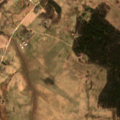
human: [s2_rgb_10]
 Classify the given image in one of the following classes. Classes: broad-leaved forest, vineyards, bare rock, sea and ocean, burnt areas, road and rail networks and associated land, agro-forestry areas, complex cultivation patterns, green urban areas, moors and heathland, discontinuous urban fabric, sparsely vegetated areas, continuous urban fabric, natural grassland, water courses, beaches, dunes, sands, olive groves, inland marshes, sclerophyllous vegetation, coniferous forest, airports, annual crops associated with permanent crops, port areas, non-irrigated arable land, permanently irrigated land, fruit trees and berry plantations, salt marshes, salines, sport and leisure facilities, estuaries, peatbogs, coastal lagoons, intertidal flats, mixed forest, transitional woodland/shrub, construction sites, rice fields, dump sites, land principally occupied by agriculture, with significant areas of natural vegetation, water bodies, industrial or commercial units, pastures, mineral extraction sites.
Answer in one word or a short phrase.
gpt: non-irrigated arable land, pastures, complex cultivation patterns, mixed forest